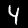
Digit: 4